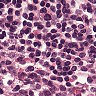
Metastatic tissue present: no